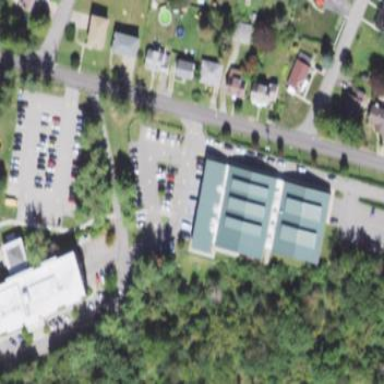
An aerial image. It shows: Building used as fitness center.